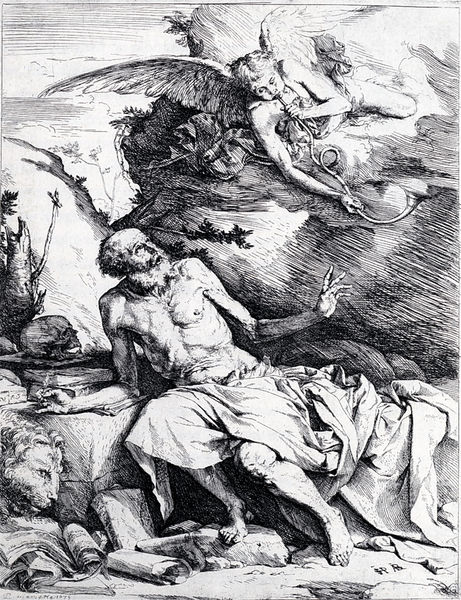
Titel: Der Heilige Hieronymus hört die Trompete des Jüngsten Gerichts
Künstler: Jusepe de Ribera
Standort: New York (New York)
Institution: The Metropolitan Museum of Art
Schlagwörter: baum, berg, feder, felsen, flügel, gott, hand, himmel, kopf, körper, mann, nackt, schatten, weiß, wolken, landschaft, sitzen, äste, fenster, finger, frau, geste, grau, hell, licht, schwarz, zeichnung, blick, tier, tuch, wolke, alt, bart, gericht, arme, barock, falten, rembrandt, schädel, stein, steine, tod, tot, vollbart, gelehrte, horn, hände, instrument, baumstamm, zweige, gewand, mantel, tücher, musik, mittelscheitel, fliegen, chaos, engel, beine, schrift, bücher, papier, alter mann, berge, fels, gebirge, wüste, grafik, graphik, füsse, angst, sturm, muskeln, glatze, faltenwurf, laken, knie, zehen, oberkörper, barfuss, tusche, alter, greis, buch, kreuz, schweben, nack, rippen, kniee, druck, schwarzweiss, schraffur, radierung, stich, schriften, furcht, schraffiert, löwenkopf, stift, staunen, pergament, totenkopf, leib, sterben, schreiben, apokalypse, versuchung, rollen, erscheinung, heiliger, schriftrolle, löwe, fanfare, posaune, kupferstich, totenschädel, opa, blasen, lenden, baumstumpf, verkündigung, abwehr, mager, schwrzweiss, schriftrollen, trompete, asket, eremit, nachricht, ikonographie, hieronymus, papyrus, einsiedler, verkündung, abgewinkel, gebärde, lowe, attribute, fragen, hieronimus, paulus, blasinstrument, jüngstes, drücken, löew, diktat, diktieren, diktiert, erdrückt, heironymus, hyronimos, abweisen, oberkorper, grei, lure, hiernoymus, posaune+